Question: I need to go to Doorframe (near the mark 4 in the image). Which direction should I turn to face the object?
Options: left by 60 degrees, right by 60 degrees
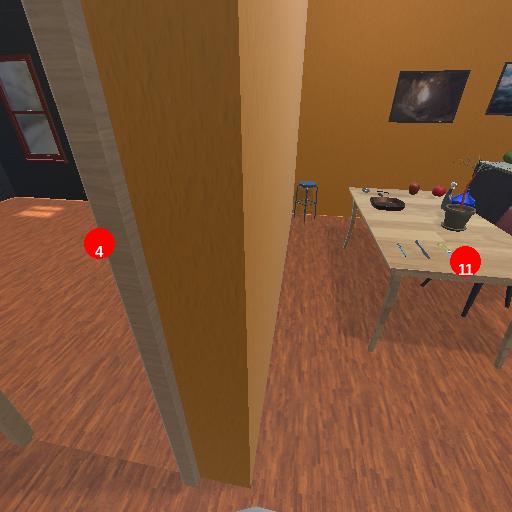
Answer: left by 60 degrees